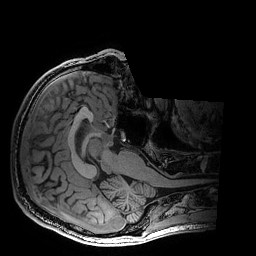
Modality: T1w
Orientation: axial
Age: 34
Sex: male
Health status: healthy
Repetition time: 2.53 s
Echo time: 0.0034 s